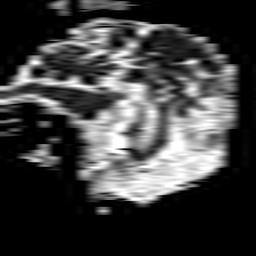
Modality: ADC
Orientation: sagittal
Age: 66
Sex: male
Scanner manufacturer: philips
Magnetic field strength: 1.5 T
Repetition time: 3.4 s
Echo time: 0.06922 s